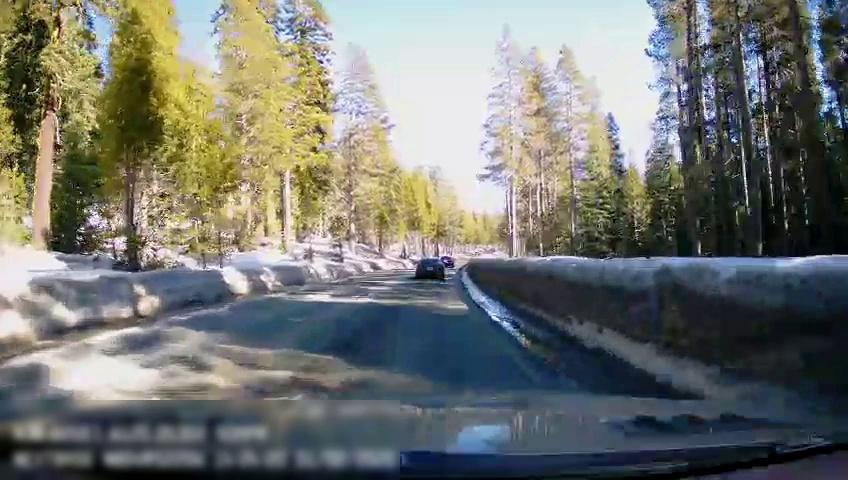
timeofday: Day
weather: Snowy
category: Drivable Space
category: Vehicles | Car
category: Vehicles | Car